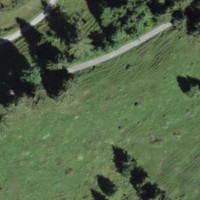
EUNIS habitat code: 24
Species observed at this site:
Parnassia palustris